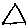
Label: triangle